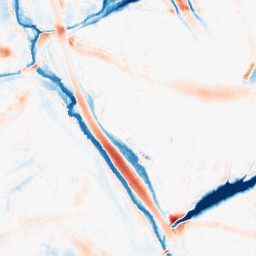
Category: morphological
Decomposition family: morphological_ellipse
Decomposition parameters: operation: average
width: 30
height: 30
Upsampling method: bilinear
Upsampling parameters: scale: 4
Upsampling scale: 4